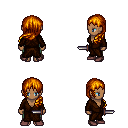
a pixel art fantasy rpg character, female body template, human, dark skin, brown robe, teal pants, dark blonde left-swept hairstyle, maroon shoes, dagger, four views (front, back, left, right), 2x2 character sprite sheet, small pixel art, hard edges, no anti-aliasing